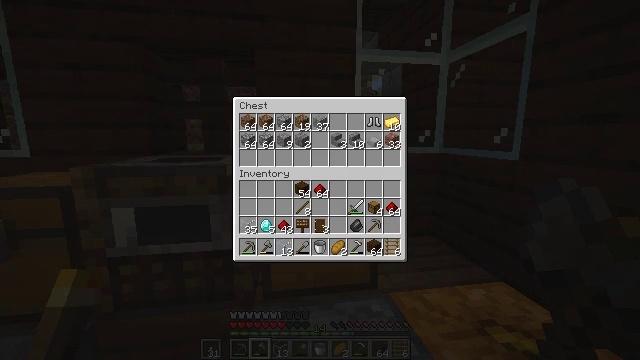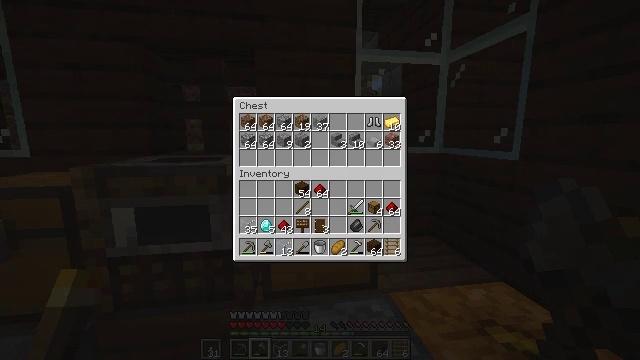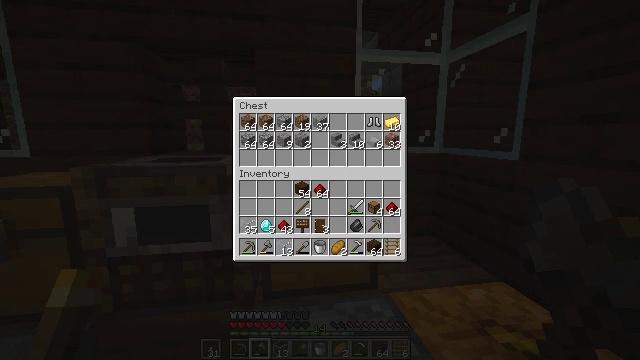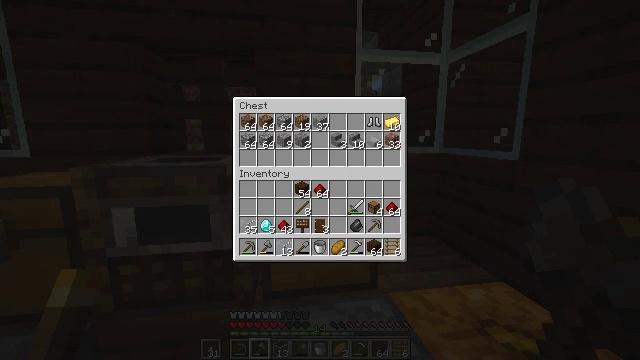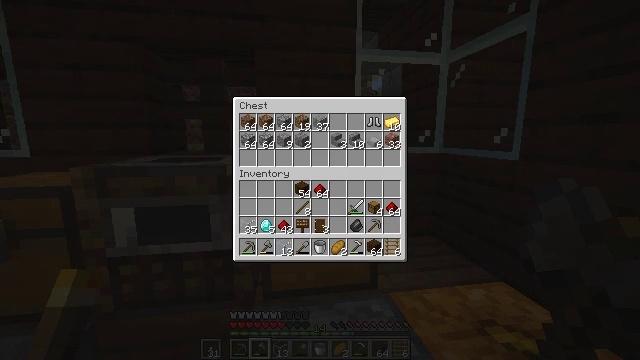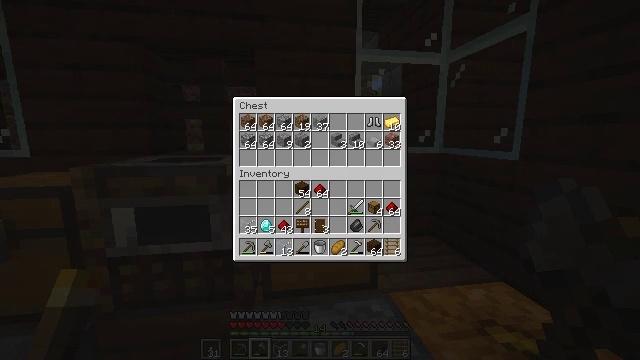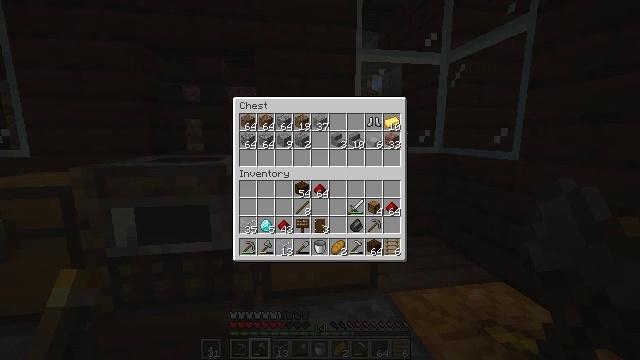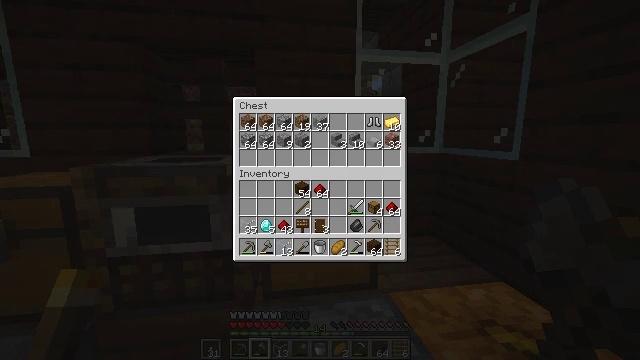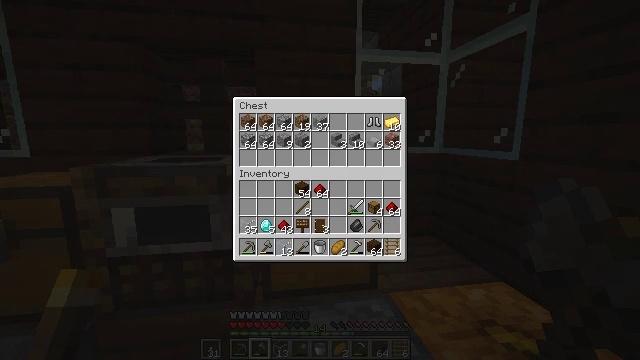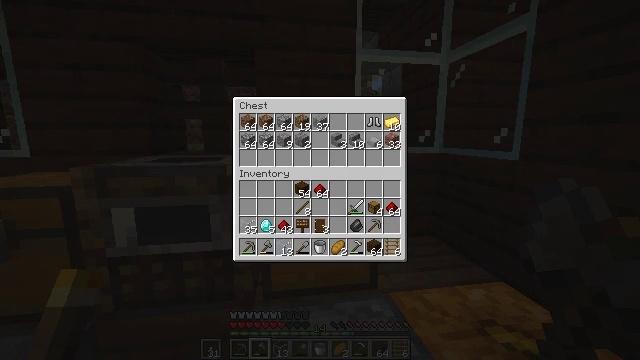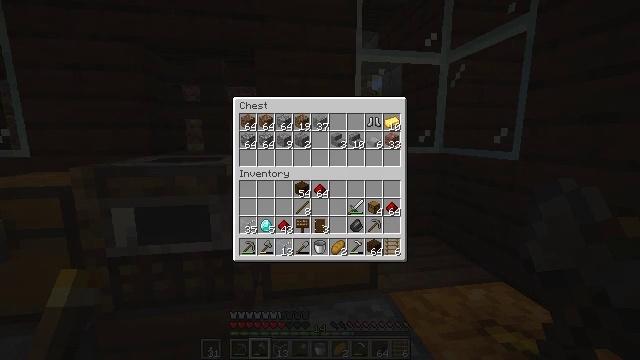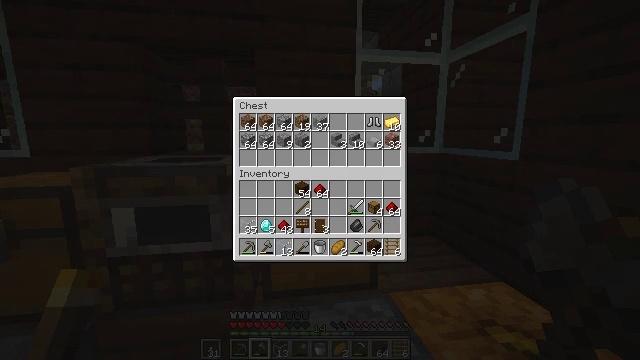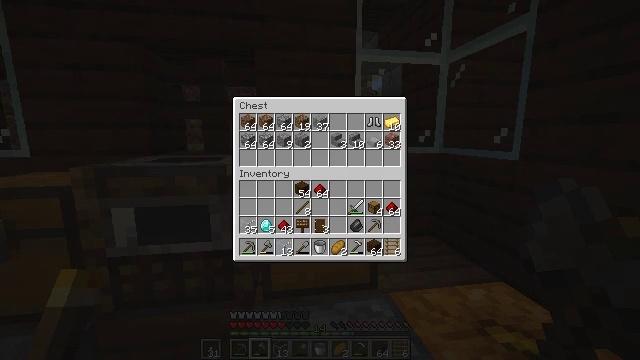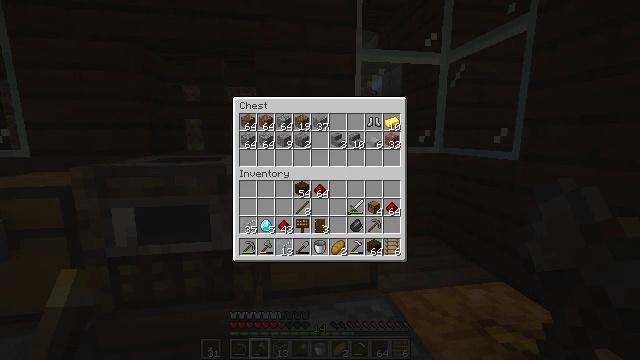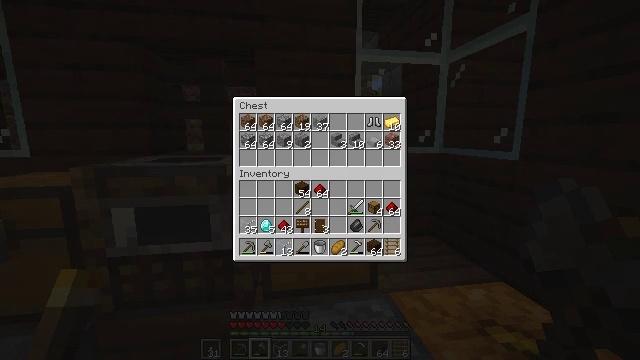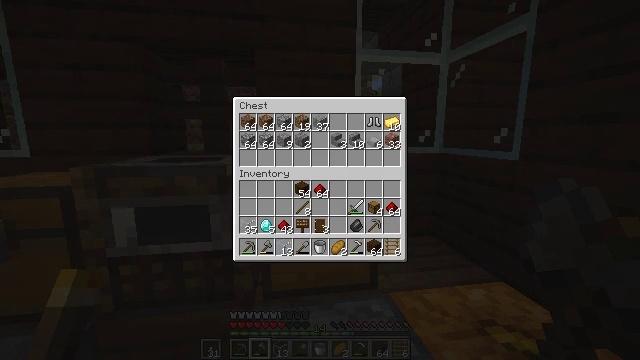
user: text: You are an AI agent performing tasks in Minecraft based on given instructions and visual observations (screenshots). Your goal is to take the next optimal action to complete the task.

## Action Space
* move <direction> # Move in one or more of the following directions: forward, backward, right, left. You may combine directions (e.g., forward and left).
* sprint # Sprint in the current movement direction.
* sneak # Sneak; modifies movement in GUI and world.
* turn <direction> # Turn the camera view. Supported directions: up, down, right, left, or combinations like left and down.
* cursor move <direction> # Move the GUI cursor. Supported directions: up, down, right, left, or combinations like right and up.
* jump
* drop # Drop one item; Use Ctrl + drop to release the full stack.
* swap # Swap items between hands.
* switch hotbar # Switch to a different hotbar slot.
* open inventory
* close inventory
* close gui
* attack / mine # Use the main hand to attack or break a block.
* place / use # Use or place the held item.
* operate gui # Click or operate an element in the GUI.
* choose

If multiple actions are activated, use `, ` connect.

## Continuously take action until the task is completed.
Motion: motion action
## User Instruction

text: Put cobblestones in the crafting grid to create a cobblestone wall.
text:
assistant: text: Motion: no_op
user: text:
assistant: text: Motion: no_op
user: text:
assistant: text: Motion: no_op
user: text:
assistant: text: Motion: no_op
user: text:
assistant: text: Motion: no_op
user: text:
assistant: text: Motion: no_op
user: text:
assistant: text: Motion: no_op
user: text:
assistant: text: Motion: no_op
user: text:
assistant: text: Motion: no_op
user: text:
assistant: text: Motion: no_op
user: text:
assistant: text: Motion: no_op
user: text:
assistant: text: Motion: no_op
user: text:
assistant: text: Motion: no_op
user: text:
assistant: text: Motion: no_op
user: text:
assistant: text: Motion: no_op
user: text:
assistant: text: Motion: no_op
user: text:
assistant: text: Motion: no_op
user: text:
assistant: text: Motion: no_op
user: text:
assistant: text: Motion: no_op
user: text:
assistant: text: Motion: no_op
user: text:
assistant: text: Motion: no_op
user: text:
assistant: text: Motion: no_op
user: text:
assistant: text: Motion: no_op
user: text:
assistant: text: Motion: no_op
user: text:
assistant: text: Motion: no_op
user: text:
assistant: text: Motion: no_op
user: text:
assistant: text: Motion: no_op
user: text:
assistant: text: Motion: no_op
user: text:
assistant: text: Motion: no_op
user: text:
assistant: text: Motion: no_op